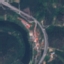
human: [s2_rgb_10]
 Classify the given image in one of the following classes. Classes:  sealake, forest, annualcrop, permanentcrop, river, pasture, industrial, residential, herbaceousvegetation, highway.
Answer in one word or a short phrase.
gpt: Highway